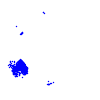
Particle: electron